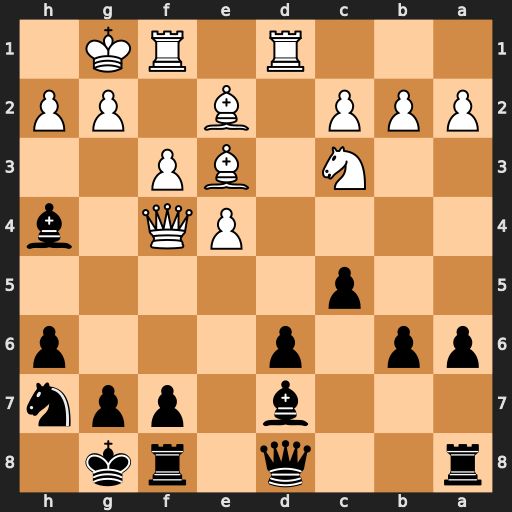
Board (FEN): r2q1rk1/3b1ppn/pp1p3p/2p5/4PQ1b/2N1BP2/PPP1B1PP/3R1RK1
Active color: b
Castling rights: -
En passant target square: -
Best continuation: Bg5 Qxd6 Bxe3+